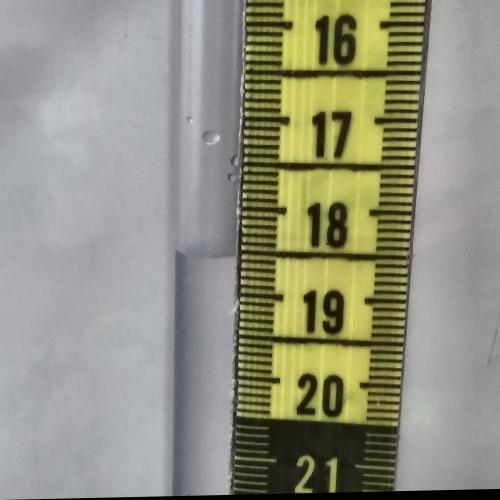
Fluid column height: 18.5 cm